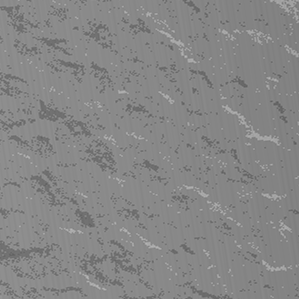
Label: frost